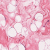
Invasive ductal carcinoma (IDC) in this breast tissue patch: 0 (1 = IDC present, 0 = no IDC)